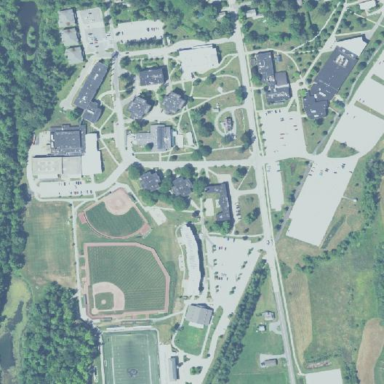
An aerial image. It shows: College or university.